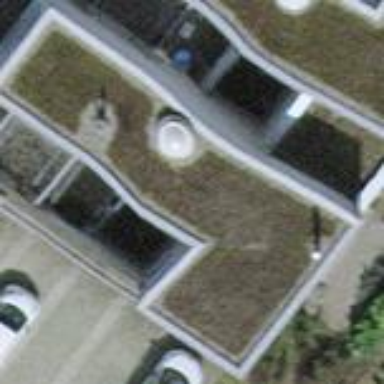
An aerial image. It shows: Building with flat roof.